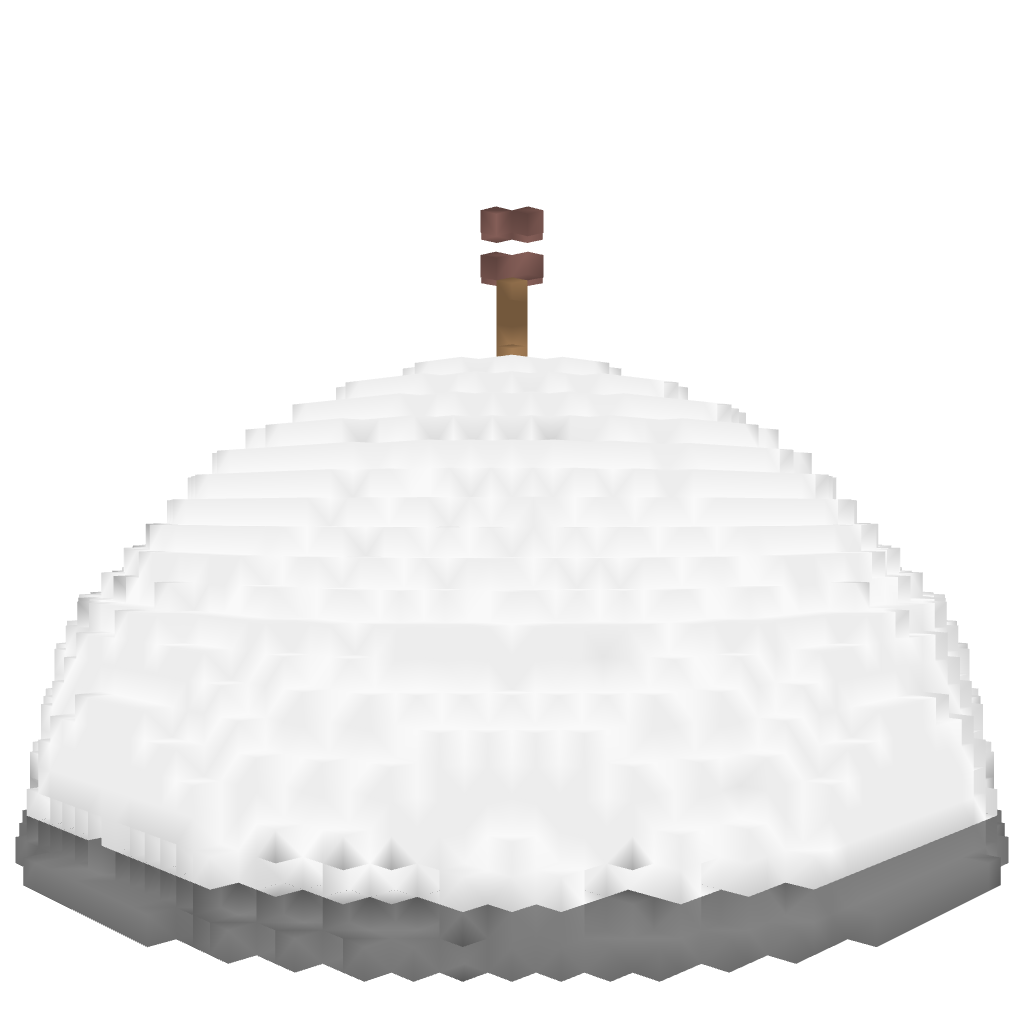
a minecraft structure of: Glass Dome bad low quality